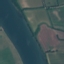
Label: River